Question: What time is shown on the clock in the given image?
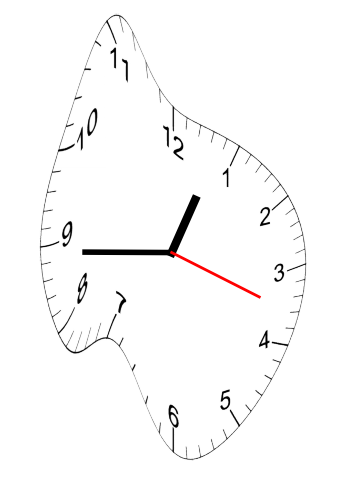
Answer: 12:44:18